Question: I have two tables in my database that are mapped together via composite primary key/foreign keys, and I'm having a hell of a time getting Hibernate to work with them. My database looks like this:

TABLE1 has a composite primary key of foreign keys, mapping to TABLE_A and TABLE_B. TABLE2 also has a composite primary key of foreign keys, mapping to TABLE_A, TABLE_B, and TABLE_D. In the database, TABLE2 maps back to TABLE1 using just the first two foreign keys. No problems there. It's translating this to Hibernate that is killing me.
Because TABLE2 requires an embedded id with three columns, I cannot use the @OneToMany annotation's mappedBy parameter. I get the expected error of the number of foreign keys not matching the primary key columns. So, I utilized @JoinColumns instead. And that worked perfectly fine for saving new entities. However, when I attempt to delete some mappings from TABLE2, I run into an issue where Hibernate is attempting to update TABLE2 before deleting, setting FK_TABLE_A to null, which is obviously not allowed. The best I've been able to find is that the use of inverse="true" in a mapping xml might resolve the problem, ensuring that Hibernate knows that despite the use of @JoinColumn, the TABLE1 entity should be the owner of the relationship. But I'm not using the XML, and I cannot figure out what the equivalent might be via annotations.
Here's what I have so far:
'''
@Entity
@AssociationOverrides({
@AssociationOverride(name = "pk.tableA",
joinColumns = @JoinColumn(name = "FK_TABLE_A")),
@AssociationOverride(name = "pk.tableB",
joinColumns = @JoinColumn(name = "FK_TABLE_B")) })
@Table(name="TABLE1")
public class Table1 extends BaseObject implements Serializable
{
private static final long serialVersionUID = 1L;
private Table1Id pk = new Table1Id();
@EmbeddedId
public Table1Id getPk() {
return pk;
}
public void setPk(Table1Id pk) {
this.pk = pk;
}
private TableC tableC;
@ManyToOne
@JoinColumn(name = "FK_TABLE_C", referencedColumnName = "ID", nullable = true)
public TableC getTableC () {
return this.tableC;
}
public void setTableC(TableC tableC) {
this.tableC= tableC;
}
private List<Table2> table2s;
@OneToMany(cascade = {CascadeType.ALL}, orphanRemoval=true, fetch=FetchType.EAGER)
@JoinColumns({
@JoinColumn(name="FK_TABLE_A", referencedColumnName="FK_TABLE_A"),
@JoinColumn(name="FK_TABLE_B", referencedColumnName="FK_TABLE_B")
})
public List<Table2> getTable2s() {
return table2s;
}
public void setTable2s(List<Table2> table2s) {
this.table2s= table2s;
}
@Override
public boolean equals(Object o) {
...
}
@Override
public int hashCode() {
...
}
@Override
public String toString() {
...
}
}
@Embeddable
public class Table1Id extends BaseObject implements Serializable
{
private static final long serialVersionUID = 1L;
private TableA tableA;
private TableB tableB;
@ManyToOne
public TableA getTableA() {
return tableA;
}
public void setTableA(TableA tableA) {
this.tableA = tableA;
}
@ManyToOne
public TableB getTableB() {
return tableB;
}
public void setTableB(TableB tableB) {
this.tableB= tableB;
}
@Override
public boolean equals(Object o) {
...
}
@Override
public int hashCode() {
...
}
@Override
public String toString() {
...
}
}
@Entity
@AssociationOverrides({
@AssociationOverride(name = "pk.tableA",
joinColumns = @JoinColumn(name = "FK_TABLE_A")),
@AssociationOverride(name = "pk.tableB",
joinColumns = @JoinColumn(name = "FK_TABLE_B")),
@AssociationOverride(name = "pk.tableD",
joinColumns = @JoinColumn(name = "FK_TABLE_D")) })
@Table(name="TABLE2")
public class Table2 extends BaseObject implements Serializable
{
private static final long serialVersionUID = 1L;
private Table2Id pk = new Table2Id ();
@EmbeddedId
public Table2Id getPk() {
return pk;
}
public void setPk(Table2Id pk) {
this.pk = pk;
}
private Double value;
@Column(name = "VALUE", nullable = false, insertable = true, updatable = true, precision = 2)
@Basic
public Double getValue() {
return this.value;
}
public void setValue(Double value) {
this.goal = goal;
}
@Override
public boolean equals(Object o) {
...
}
@Override
public int hashCode() {
...
}
@Override
public String toString() {
...
}
}
@Embeddable
public class Table2Id extends BaseObject implements Serializable
{
private static final long serialVersionUID = 1L;
private TableA tableA;
@ManyToOne
public TableA getTableA() {
return tableA;
}
public void setTableA(TableA tableA) {
this.tableA= tableA;
}
private TableB tableB;
@ManyToOne
public TableB getTableB() {
return tableB;
}
public void setTableB(TableB tableB) {
this.tableB= tableB;
}
private TableD tableD;
@ManyToOne
public TableD getTableD() {
return this.tableD;
}
public void setTableD(TableD tableD) {
this.tableD= tableD;
}
@Override
public boolean equals(Object o) {
...
}
@Override
public int hashCode() {
...
}
@Override
public String toString() {
...
}
}
'''
Normally for relationships like this, I just use the mappedBy value of the @OneToMany annotation, and everything works fine - updates, inserts, and deletes execute as expected and desired. But given the admittedly odd way the underlying tables are constructed, I cannot do that. Mapping to only a single record in the Table2Id (mappedBy="pk.tableA" or mappedBy="pk.tableB") would result in completely incorrect data. I require both fields to have an appropriate match, but near as I can tell I cannot have multiple columns listed in mappedBy. mappedBy="pk.tableA, pk.tableB" fails.
I know that I can resolve this easily by just modifying the database and adding a single ID primary key to TABLE1, and a single FK_TABLE1 primary key to TABLE2. Then I could just use my standard approach of @OneToMany(mappedBy="table1"...). But I was really hoping to avoid that, if for no other reason that I obviously don't need to do that on the database level. I'm hoping there's a way to tell Hibernate that Table1 is the owner, and that all changes to Table2 are dependent on it.
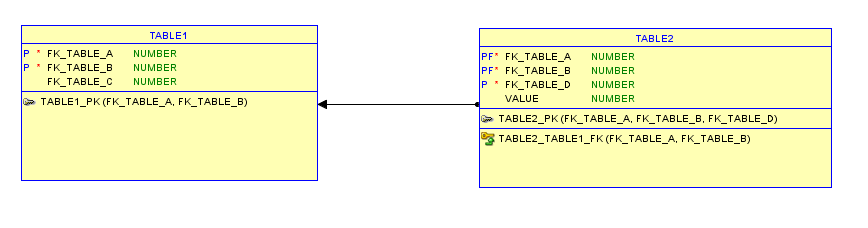
Answer: God, this was a nightmare. I finally have it figured out and in retrospect, it's something I really should have thought of sooner. Here's what worked for me in case anyone else has a similar problem in the future.
The problem is that the Table2 embedded Id was mapping directly to the same entities as the Table1 embedded Id. That's what I want with the database, but not what I want with Hibernate. Instead, the two fields for TableA and TableB should be represented by Table1 itself, and the association overrides written to match. They need to include insertable=false and updatable=false so that Table2 can't make any changes to Table1. In my case, I want just a unidirectional relationship. Table1 can then use the mappedBy parameter of the @OneToMany annotation to map directly to itself. This allows Table1 to control the relationship. So, the code should be:
'''
@Entity
@AssociationOverrides({
@AssociationOverride(name = "pk.tableA",
joinColumns = @JoinColumn(name = "FK_TABLE_A", nullable=false)),
@AssociationOverride(name = "pk.tableB",
joinColumns = @JoinColumn(name = "FK_TABLE_B", nullable=false)) })
@Table(name="TABLE1")
public class Table1 extends BaseObject implements Serializable
{
private static final long serialVersionUID = 1L;
private Table1Id pk = new Table1Id ();
@EmbeddedId
public Table1Id getPk() {
return pk;
}
public void setPk(Table1Id pk) {
this.pk = pk;
}
private TableC tableC;
@ManyToOne
@JoinColumn(name = "FK_TABLE_C", referencedColumnName = "ID", nullable = true)
public TableC getTableC() {
return this.tableC;
}
public void setTableC(TableC tableC) {
this.tableC = tableC;
}
private List<Table2> table2s;
@OneToMany(mappedBy="pk.table1", cascade = {CascadeType.ALL}, orphanRemoval=true, fetch=FetchType.EAGER)
public List<Table2> getTable2s() {
return table2s;
}
public void setTable2s(List<Table2> table2s) {
this.table2s= table2s;
}
@Override
public boolean equals(Object o) {
...
}
@Override
public int hashCode() {
...
}
@Override
public String toString() {
...
}
}
@Entity
@AssociationOverrides({
@AssociationOverride(name = "pk.table1",
joinColumns = {
@JoinColumn(name = "FK_TABLE_A", nullable=false, insertable=false, updatable=false),
@JoinColumn(name = "FK_TABLE_B", nullable=false, insertable=false, updatable=false)
}),
@AssociationOverride(name = "pk.tableD",
joinColumns = @JoinColumn(name = "FK_TABLE_D", nullable=false)) })
@Table(name="TABLE2")
public class Table2 extends BaseObject implements Serializable
{
private static final long serialVersionUID = 1L;
private Table2Id pk = new Table2Id();
@EmbeddedId
public Table2Id getPk() {
return pk;
}
public void setPk(Table2Id pk) {
this.pk = pk;
}
private Double value;
@Column(name = "VALUE", nullable = false, insertable = true, updatable = true, precision = 2)
@Basic
public Double getValue() {
return this.value;
}
public void setValue(Double value) {
this.value = value;
}
@Override
public boolean equals(Object o) {
...
}
@Override
public int hashCode() {
...
}
@Override
public String toString() {
...
}
}
@Embeddable
public class Table2Id extends BaseObject implements Serializable
{
private static final long serialVersionUID = 1L;
private Table1 table1;
@ManyToOne
@JoinColumn(nullable=false)
public Table1 getTable1() {
return this.table1;
}
public void setTable1(Table1 table1) {
this.table1 = table1;
}
private TableD tableD;
@ManyToOne
@JoinColumn(nullable=false)
public TableD getTableD() {
return this.tableD;
}
public void setTableD(TableD tableD) {
this.tableD = tableD;
}
@Override
public boolean equals(Object o) {
...
}
@Override
public int hashCode() {
...
}
@Override
public String toString() {
...
}
}
'''